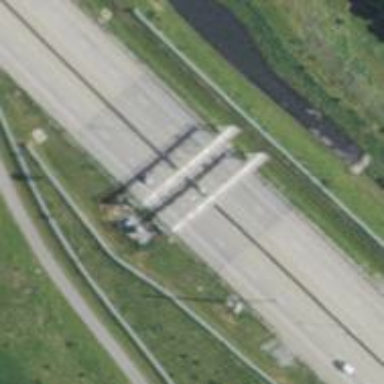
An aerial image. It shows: Toll gantry on the road.